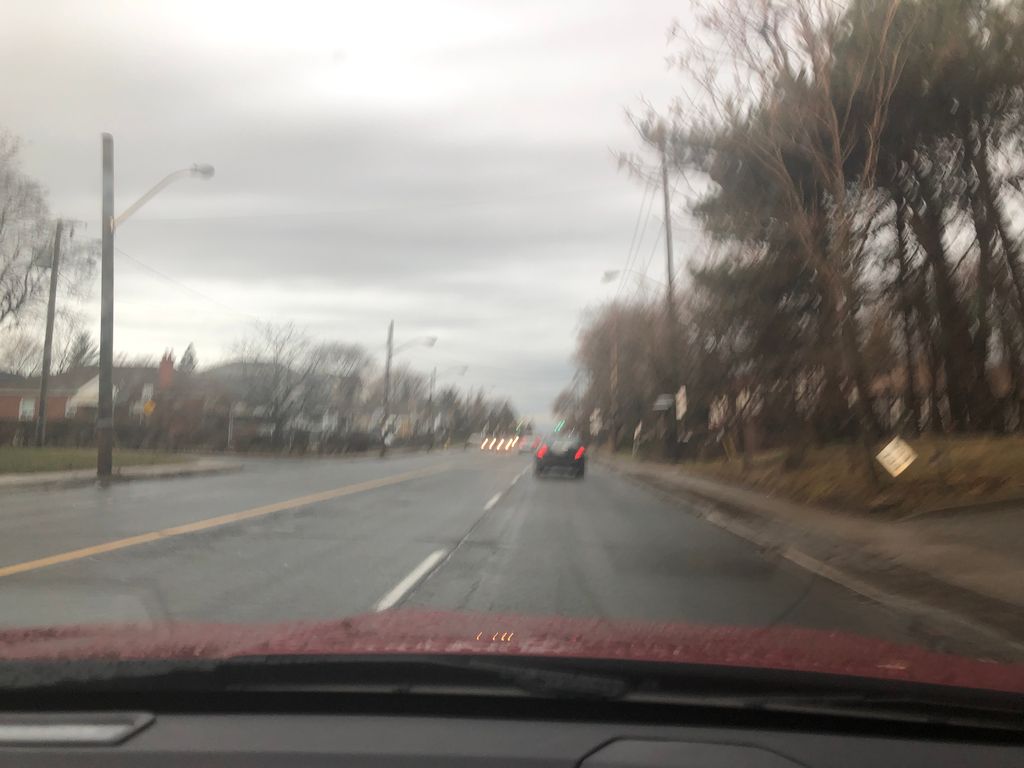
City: toronto